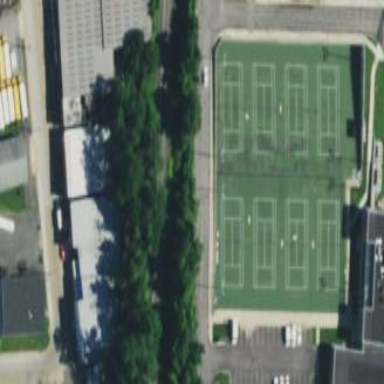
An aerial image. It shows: Tennis court on the leisure land pitch.